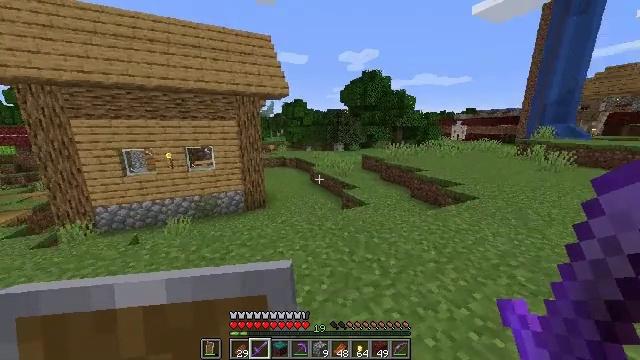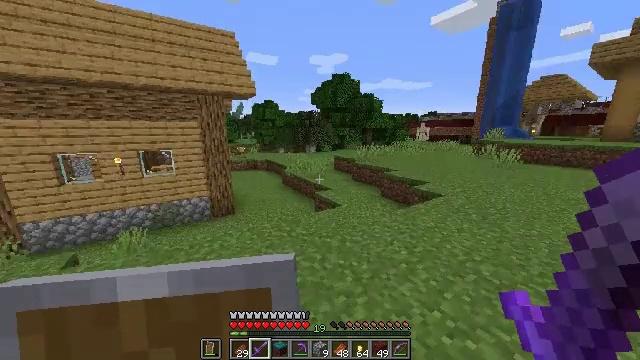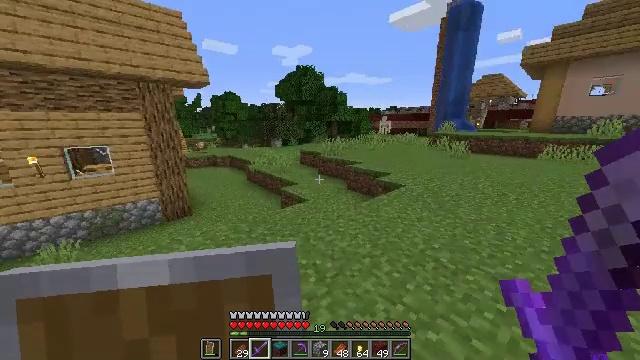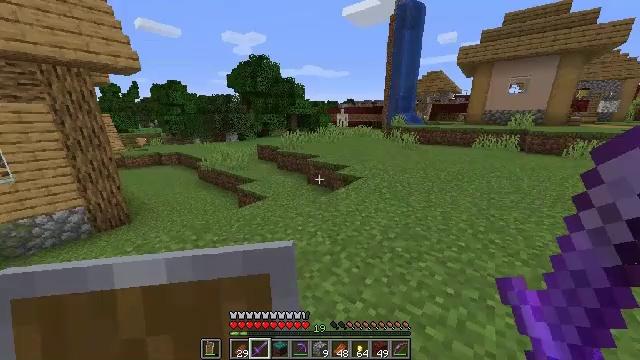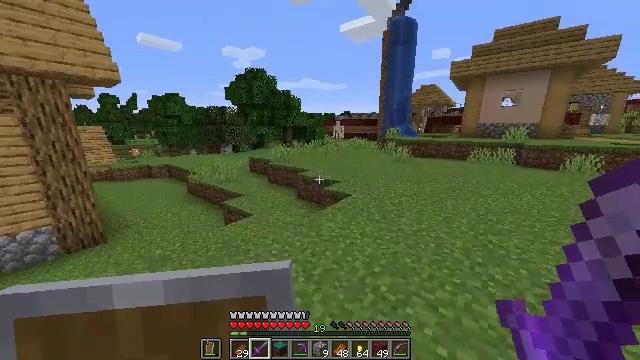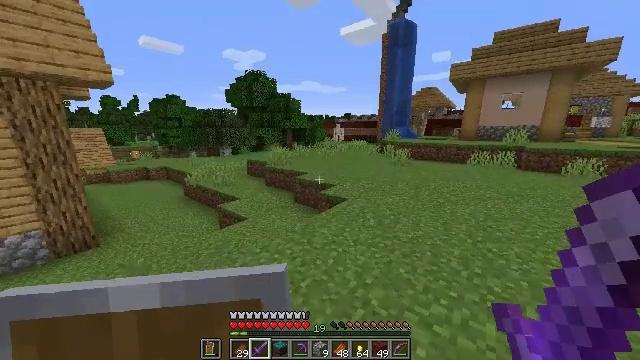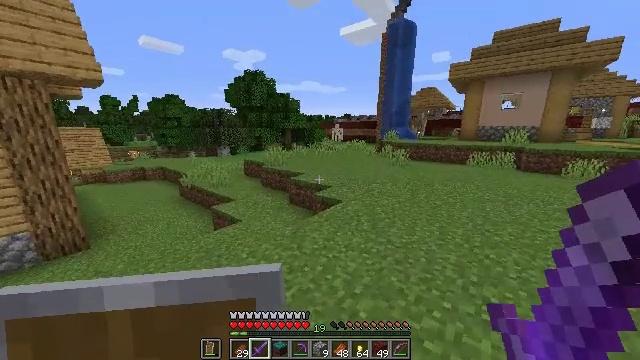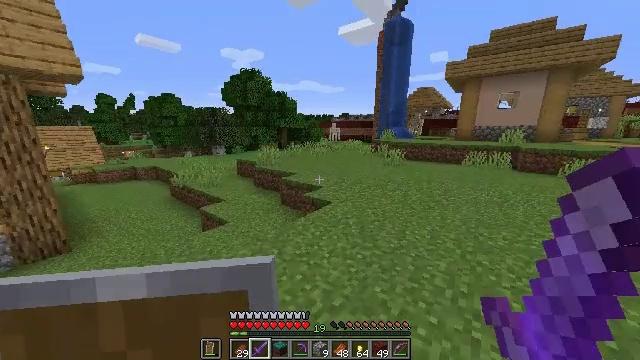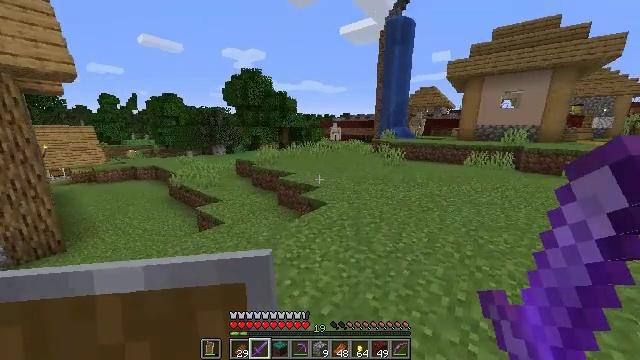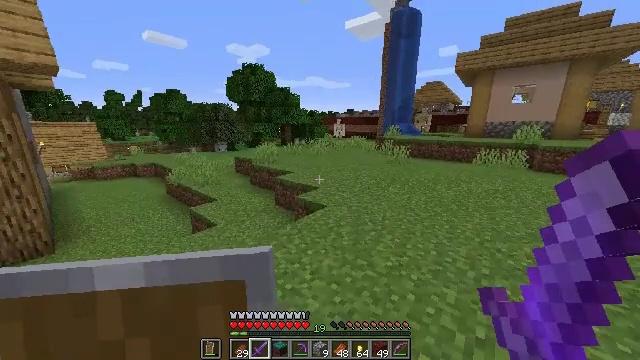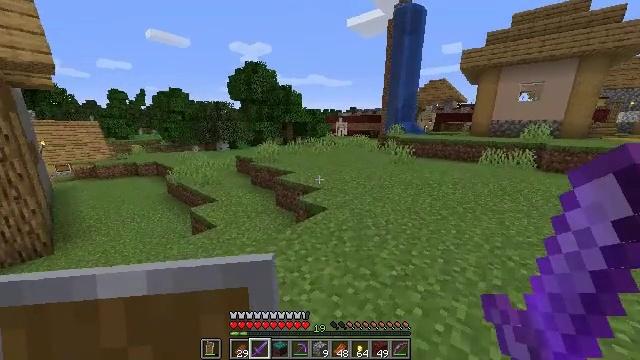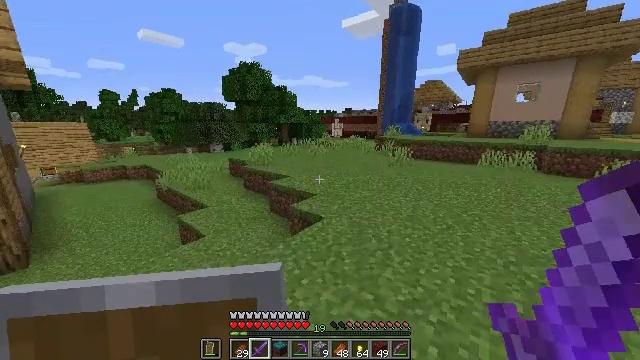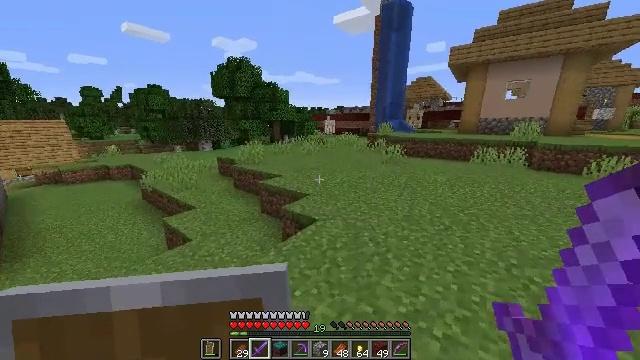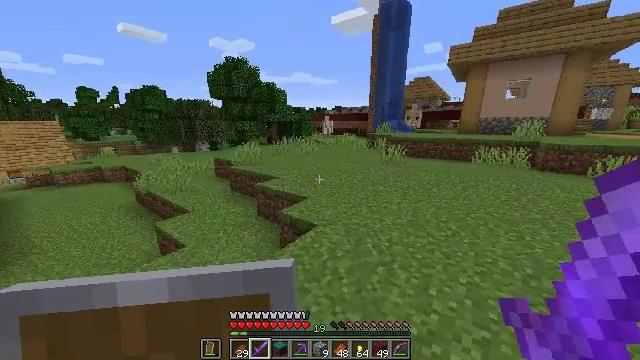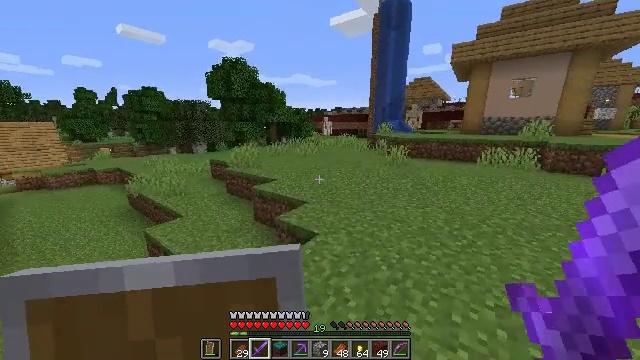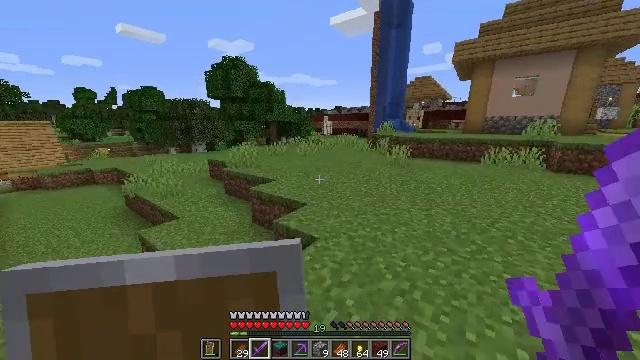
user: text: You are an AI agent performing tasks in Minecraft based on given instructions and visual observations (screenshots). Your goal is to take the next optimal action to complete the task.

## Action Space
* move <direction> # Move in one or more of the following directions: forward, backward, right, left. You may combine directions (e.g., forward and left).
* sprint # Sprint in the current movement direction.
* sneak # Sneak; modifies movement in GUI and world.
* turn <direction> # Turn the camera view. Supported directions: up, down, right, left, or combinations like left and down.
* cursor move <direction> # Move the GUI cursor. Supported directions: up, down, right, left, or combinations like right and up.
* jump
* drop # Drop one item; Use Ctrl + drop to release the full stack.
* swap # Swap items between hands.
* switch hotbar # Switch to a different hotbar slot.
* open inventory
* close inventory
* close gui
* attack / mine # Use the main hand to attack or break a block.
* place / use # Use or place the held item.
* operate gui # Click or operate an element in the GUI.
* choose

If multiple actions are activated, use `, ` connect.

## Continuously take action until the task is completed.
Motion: motion action
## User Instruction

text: Harvest tall grass for seeds.
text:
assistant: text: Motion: move forward and move right, turn right
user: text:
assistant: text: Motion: move forward and move right, turn right and down
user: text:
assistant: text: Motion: move forward and move right, turn right and down
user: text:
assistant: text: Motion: move forward and move right, turn up
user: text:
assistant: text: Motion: move forward and move right
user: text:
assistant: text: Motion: move forward and move right
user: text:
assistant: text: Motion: move forward and move right
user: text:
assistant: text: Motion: move forward
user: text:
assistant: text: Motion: move forward, turn left
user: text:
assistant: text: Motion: move forward
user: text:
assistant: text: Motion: move forward, turn right
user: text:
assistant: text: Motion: move forward, turn right
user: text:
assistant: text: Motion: move forward
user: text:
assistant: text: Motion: move forward
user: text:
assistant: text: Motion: move forward
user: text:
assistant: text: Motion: move forward
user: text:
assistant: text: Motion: move forward
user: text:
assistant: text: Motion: move forward
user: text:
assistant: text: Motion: move forward
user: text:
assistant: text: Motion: move forward
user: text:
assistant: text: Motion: move forward
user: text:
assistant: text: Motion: move forward
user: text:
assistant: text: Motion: move forward
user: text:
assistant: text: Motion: move forward
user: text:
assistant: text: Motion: move forward
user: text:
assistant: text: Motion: move forward
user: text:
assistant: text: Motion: move forward
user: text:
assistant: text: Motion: move forward
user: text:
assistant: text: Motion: move forward
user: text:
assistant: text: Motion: move forward